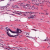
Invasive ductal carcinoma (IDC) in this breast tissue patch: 0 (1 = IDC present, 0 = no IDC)